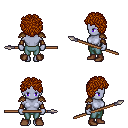
a pixel art fantasy rpg character, female body template, dark elf, purple skin, leather shoulder armor, teal pants, brunette curly afro hairstyle, cloth bracers, brown shoes, spear, four views (front, back, left, right), 2x2 character sprite sheet, small pixel art, hard edges, no anti-aliasing